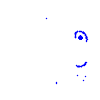
Particle: pion